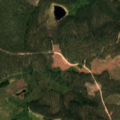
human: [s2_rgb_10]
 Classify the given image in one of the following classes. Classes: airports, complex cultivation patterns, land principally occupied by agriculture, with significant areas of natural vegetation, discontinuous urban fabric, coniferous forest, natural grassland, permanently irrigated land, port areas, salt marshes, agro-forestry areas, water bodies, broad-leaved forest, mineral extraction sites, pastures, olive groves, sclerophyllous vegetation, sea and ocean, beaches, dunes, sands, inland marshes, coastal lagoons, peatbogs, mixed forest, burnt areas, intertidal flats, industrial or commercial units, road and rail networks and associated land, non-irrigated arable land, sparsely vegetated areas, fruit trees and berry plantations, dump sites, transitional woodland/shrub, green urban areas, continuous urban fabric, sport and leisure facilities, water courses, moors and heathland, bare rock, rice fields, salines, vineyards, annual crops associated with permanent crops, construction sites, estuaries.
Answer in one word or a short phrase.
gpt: coniferous forest, transitional woodland/shrub